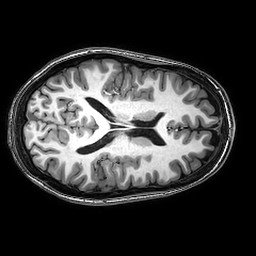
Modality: T1w
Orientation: axial
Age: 19
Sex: female
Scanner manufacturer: philips
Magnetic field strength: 3 T
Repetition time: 0.008315 s
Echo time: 0.00382 s